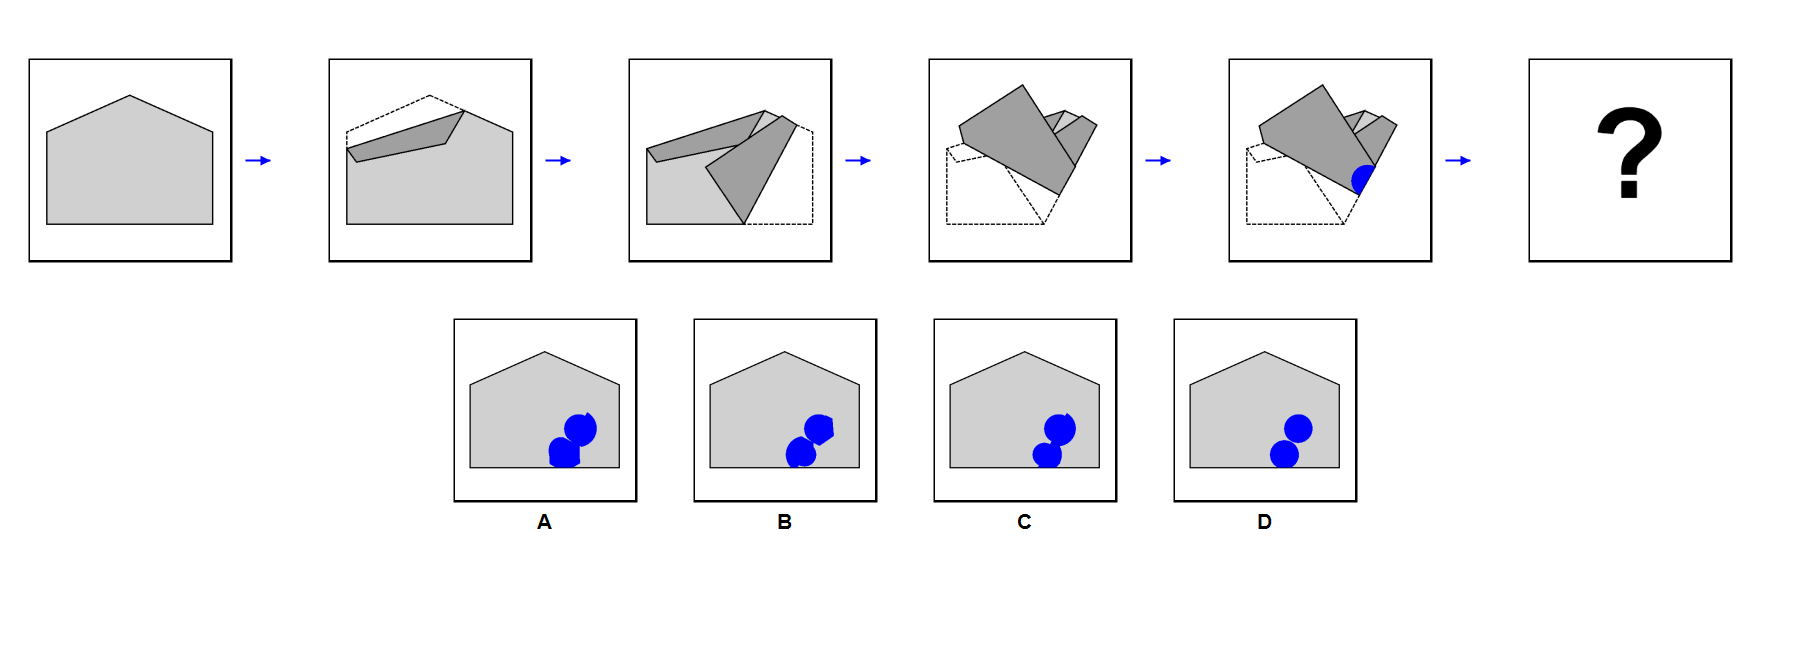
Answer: D